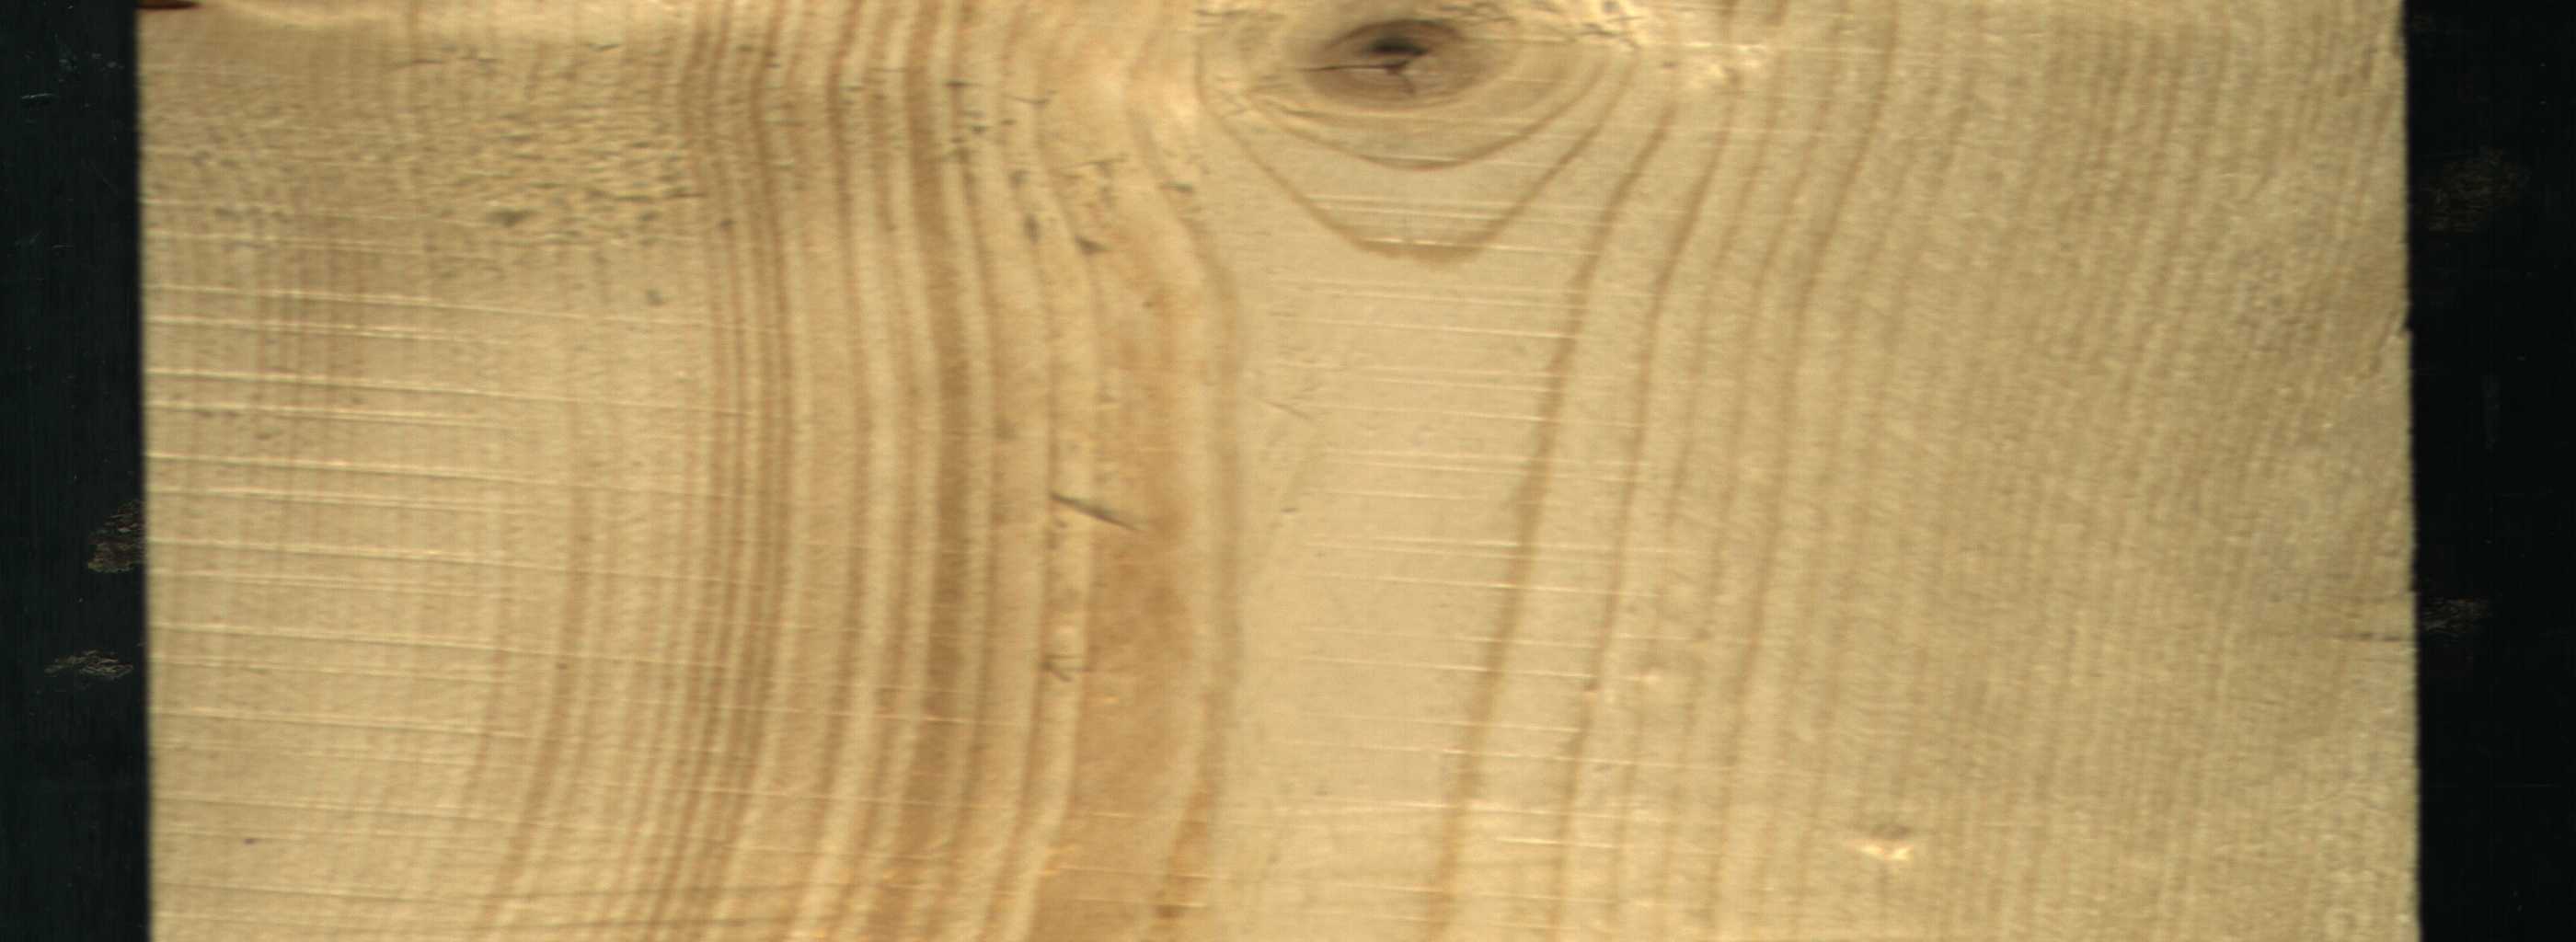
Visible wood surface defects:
knot_with_crack
Knot_missing